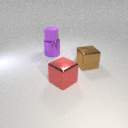
large purple metal cylinder to the left of large red metal cube